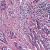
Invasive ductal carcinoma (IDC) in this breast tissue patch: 1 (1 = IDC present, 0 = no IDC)